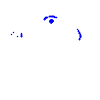
Particle: proton